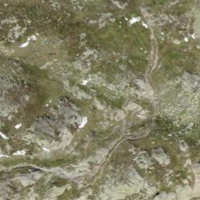
EUNIS habitat code: 31
Species observed at this site:
Gentiana pannonica